Aerial crown-view tile of a tropical tree (Barro Colorado Island, Panama), acquired 20250317:
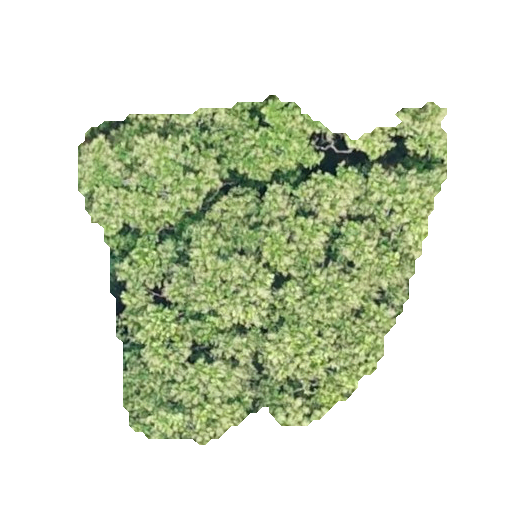
Species: Anacardium excelsum
GBIF accepted scientific name: Anacardium excelsum
Crown area: 137.851 m²